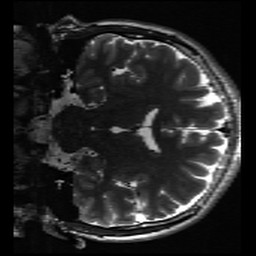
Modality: inplaneT2
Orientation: coronal